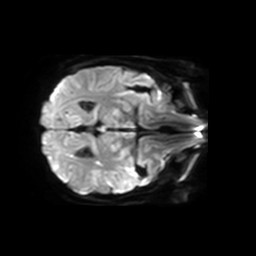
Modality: TRACE
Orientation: axial
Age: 67
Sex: female
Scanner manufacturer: philips
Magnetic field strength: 3 T
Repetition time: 3.465 s
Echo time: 0.076 s